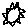
Label: sun